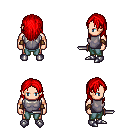
a pixel art fantasy rpg character, male body template, human, light skin, steel chest armor, teal pants, red long hairstyle, leather bracers, metal boots, dagger, four views (front, back, left, right), 2x2 character sprite sheet, small pixel art, hard edges, no anti-aliasing